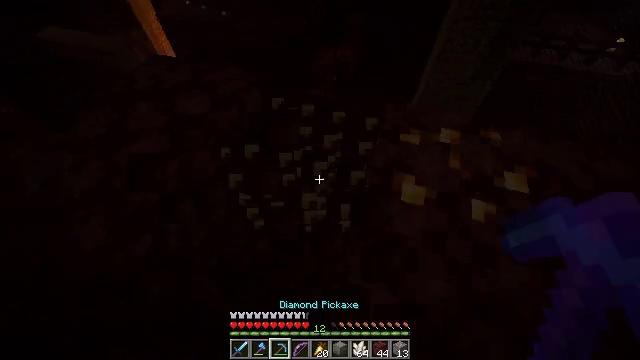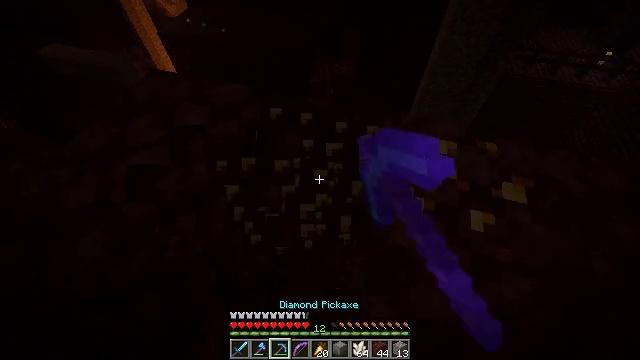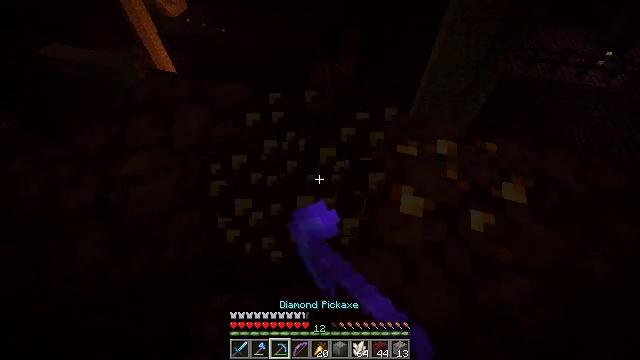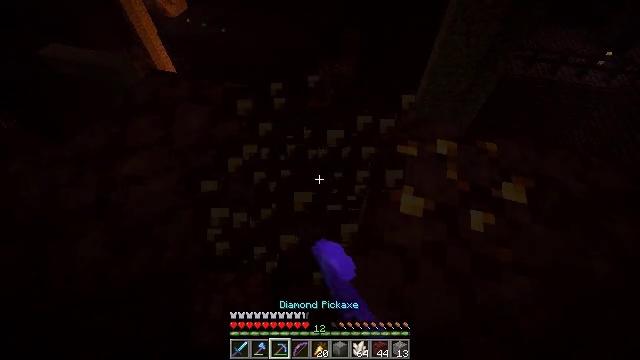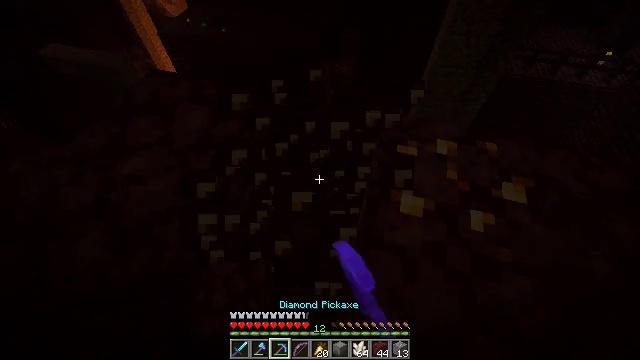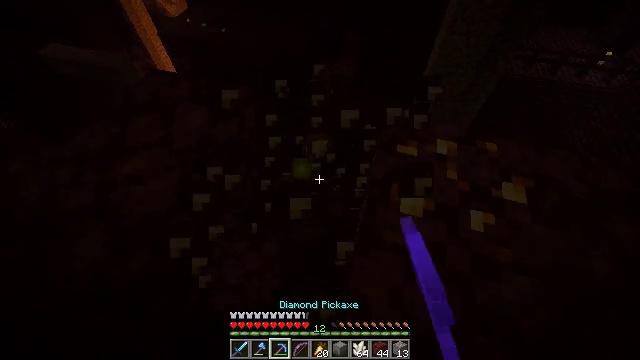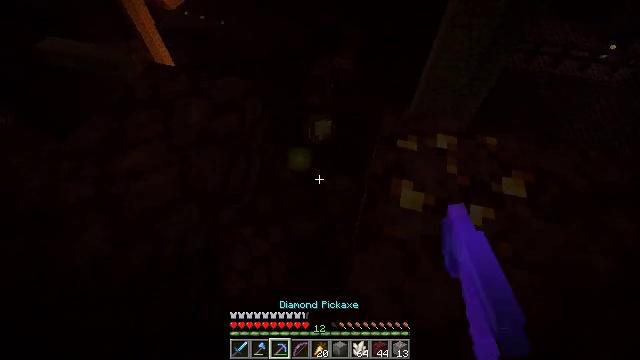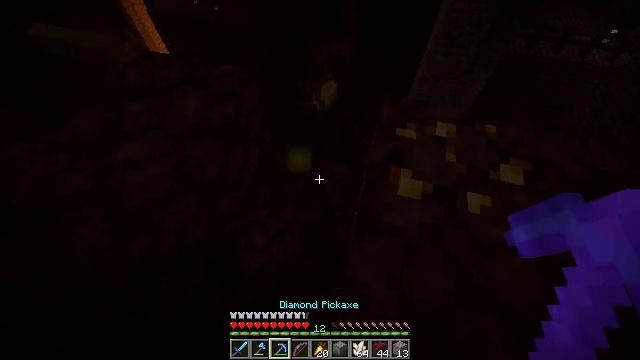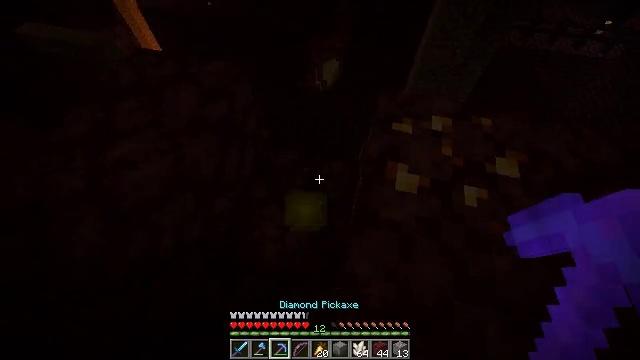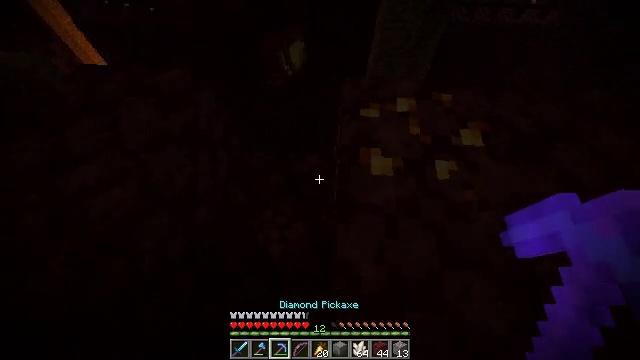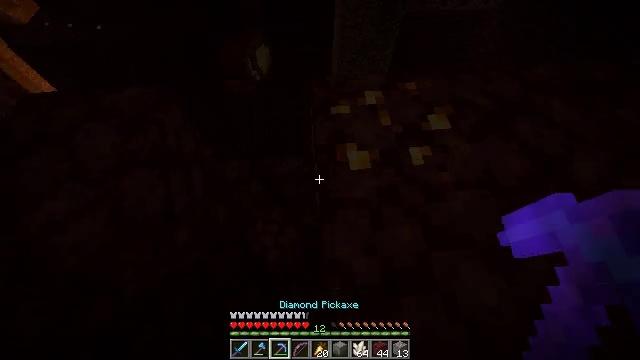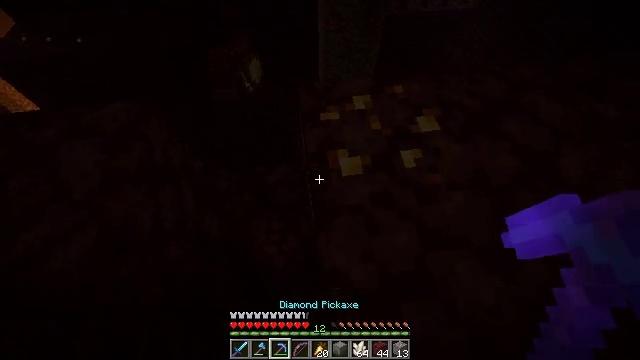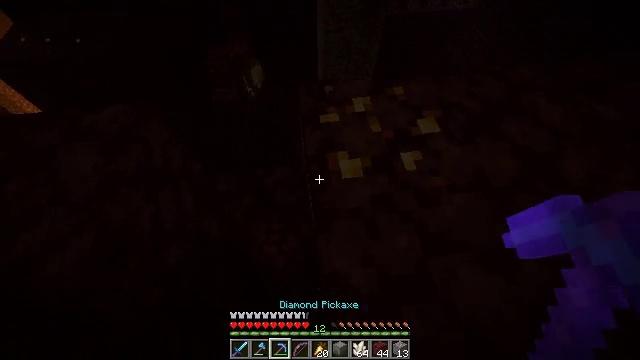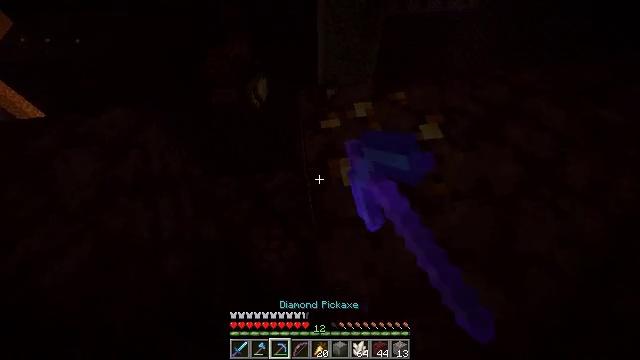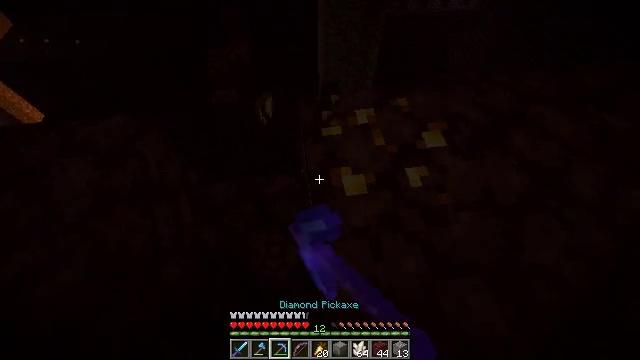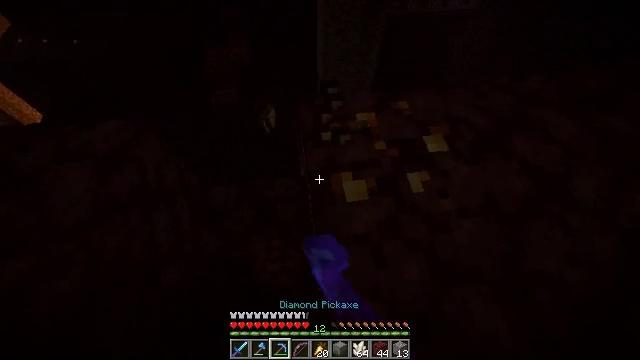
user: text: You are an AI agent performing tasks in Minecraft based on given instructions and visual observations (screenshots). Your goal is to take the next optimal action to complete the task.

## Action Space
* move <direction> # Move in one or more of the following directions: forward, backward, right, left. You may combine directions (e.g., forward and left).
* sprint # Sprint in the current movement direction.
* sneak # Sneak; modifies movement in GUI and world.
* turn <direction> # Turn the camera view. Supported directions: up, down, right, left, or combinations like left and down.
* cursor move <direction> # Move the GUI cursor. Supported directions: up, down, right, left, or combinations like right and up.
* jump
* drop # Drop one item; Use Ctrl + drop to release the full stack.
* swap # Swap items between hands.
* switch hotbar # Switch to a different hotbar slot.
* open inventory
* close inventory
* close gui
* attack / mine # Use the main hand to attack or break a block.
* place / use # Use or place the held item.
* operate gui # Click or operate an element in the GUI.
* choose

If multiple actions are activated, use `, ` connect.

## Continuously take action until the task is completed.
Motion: motion action
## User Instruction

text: Mine nether gold ore in the Nether.
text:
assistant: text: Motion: sneak, turn up, attack / mine
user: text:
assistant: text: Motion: sneak, attack / mine
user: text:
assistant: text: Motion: sneak
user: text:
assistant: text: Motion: sneak
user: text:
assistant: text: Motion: sneak
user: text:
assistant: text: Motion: sneak, turn down
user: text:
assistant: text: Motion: sneak, turn down
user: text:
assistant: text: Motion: sneak, turn right
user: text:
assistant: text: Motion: sneak, turn right and down
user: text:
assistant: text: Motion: sneak, turn right
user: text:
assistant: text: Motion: move forward, sneak, turn right
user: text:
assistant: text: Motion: move forward, sneak, attack / mine
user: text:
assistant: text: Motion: move forward, sneak, attack / mine
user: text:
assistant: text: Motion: move forward, sneak, attack / mine
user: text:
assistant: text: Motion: move forward, sneak, attack / mine
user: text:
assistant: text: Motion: move forward, sneak, turn down
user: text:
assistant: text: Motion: move forward, sneak, turn down
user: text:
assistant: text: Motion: move forward, sneak, turn down
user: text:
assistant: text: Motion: move forward, sneak
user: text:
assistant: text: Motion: move forward, sneak, turn down
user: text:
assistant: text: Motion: move forward, sneak
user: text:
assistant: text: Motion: move forward, sneak, attack / mine
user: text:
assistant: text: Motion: move forward, sneak, attack / mine
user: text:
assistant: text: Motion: move forward, sneak, turn down, attack / mine
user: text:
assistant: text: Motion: move forward, sneak, turn right, attack / mine
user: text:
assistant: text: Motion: move forward, sneak, turn right and down
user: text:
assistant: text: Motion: sneak
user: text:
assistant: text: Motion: sneak
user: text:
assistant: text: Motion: sneak